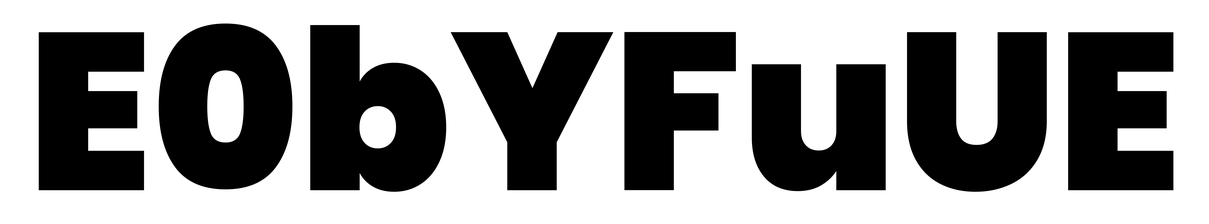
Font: Poppins-Black